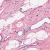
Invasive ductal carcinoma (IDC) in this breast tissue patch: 0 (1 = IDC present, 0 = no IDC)